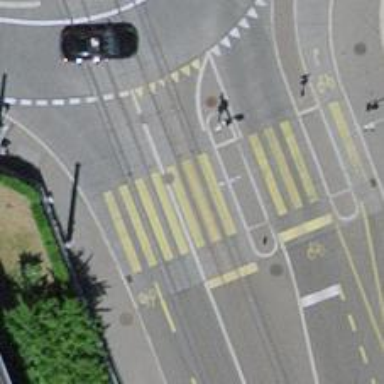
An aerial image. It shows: Uncontrolled crossing with pedestrian island.